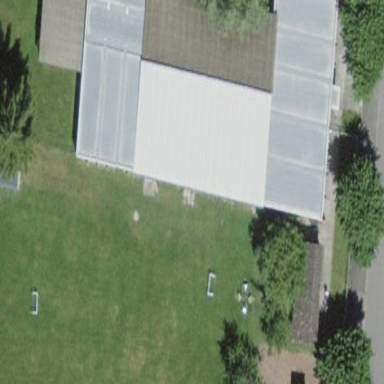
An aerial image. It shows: Kindergarten.